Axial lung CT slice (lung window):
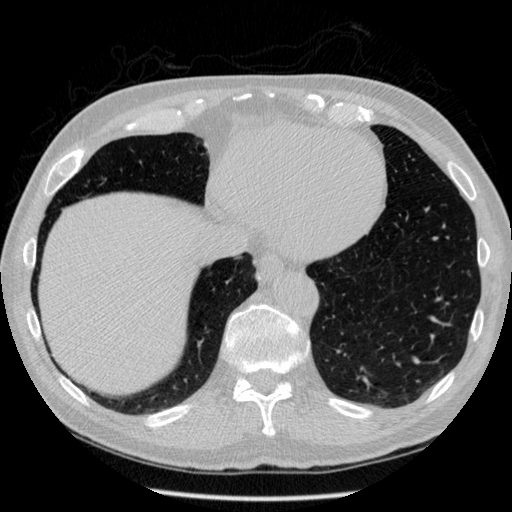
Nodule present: no